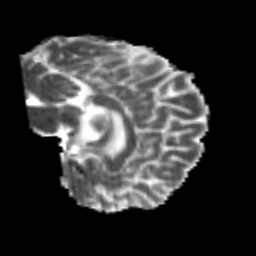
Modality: MD
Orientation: sagittal
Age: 24
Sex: male
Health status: healthy
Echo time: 0.074 s